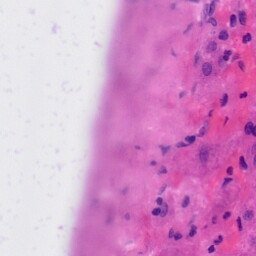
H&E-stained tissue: Liver